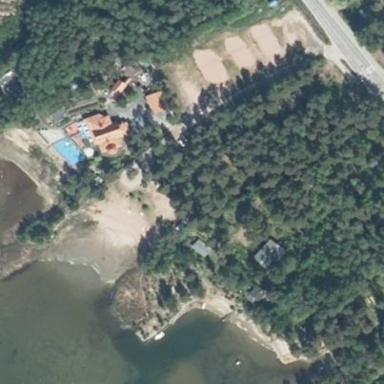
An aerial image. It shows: Beach resort.